Question: I want to create a component as below:

It will be something like dropdownlist. I want to use this component every cell (td) of table rows. So my problem that to show second div(item list) under the first div but above the table rows.
Would you please help me about its css?
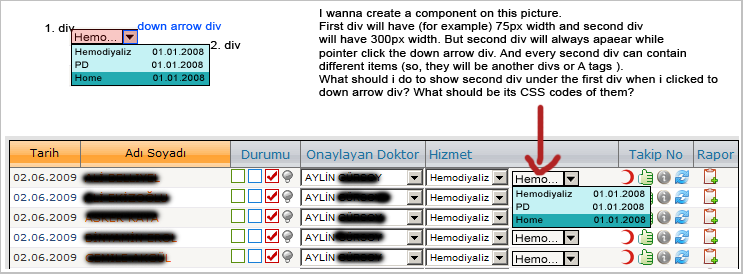
Answer: Firstly I would have the popout div fly above rather than below. The reason for this is that it will automatically be 'above' (in z-index terms) the elements above so it won't get covered up by successive table rows.
Secondly you will want to have something like this:
'''
<div class="action">
<div class="select"><!-- select box here --></div>
<div class="popout"><!-- stuff here --></div>
</div>
'''
Then activate it with CSS like this:
'''
div.action {
width:75px;
height:30px;
position:relative;
}
div.select {
position:absolute;
top:0;
left:0;
}
div.popout {
position:absolute;
left:0;
bottom:30px;
width:300px;
display:none; /* it will be revealed on hover */
}
div.action:hover div.popout {
display:block;
}
'''
To make this work in old versions of IE you can add this JavaScript to the action div:
'''
<div class="action" onmouseover=""this.className='action hover'" onmouseout="this.className='action'">
'''
Then use a class of hover instead of the state:
'''
div.hover div.popout {
display:block;
}
'''
I hope that's what you meant! :)